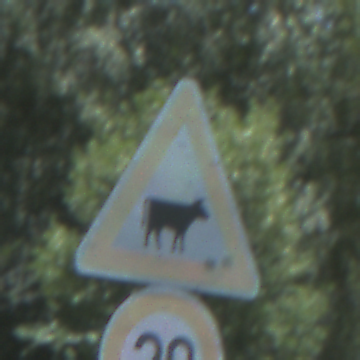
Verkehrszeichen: ViehtriebLinks
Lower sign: Geschwindigkeit20
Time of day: Midday
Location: Outdoor (Nature)
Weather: Clear
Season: Summer
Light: Natural